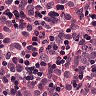
Metastatic tissue present: yes